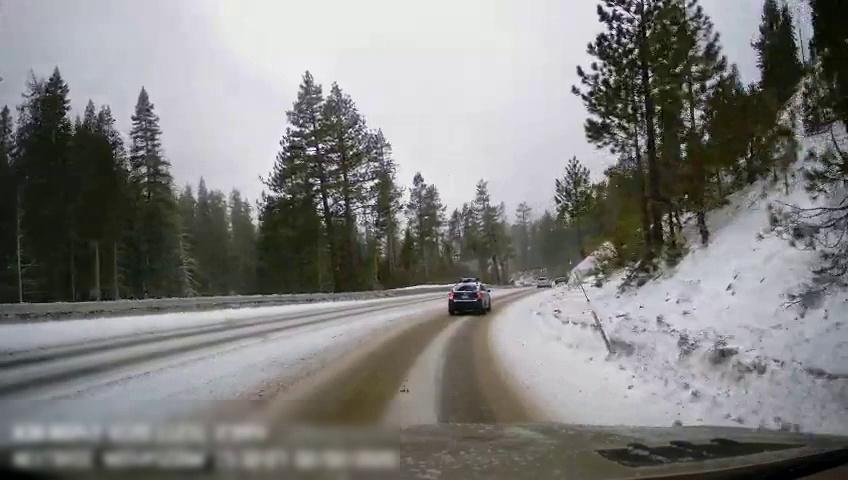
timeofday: Day
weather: Snowy
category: Drivable Space
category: Vehicles | Car
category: Vehicles | Car